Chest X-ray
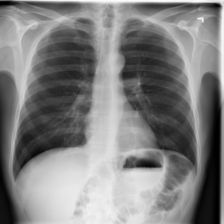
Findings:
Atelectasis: negative
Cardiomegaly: negative
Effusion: negative
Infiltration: negative
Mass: negative
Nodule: negative
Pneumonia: negative
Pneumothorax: negative
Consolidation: negative
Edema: negative
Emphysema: negative
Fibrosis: negative
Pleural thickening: negative
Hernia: negative